Question: I've created a RadioGroup with the following RadioButtons .

XML hierarchy:
- - - - - - - -
Of course this means only 1 RadioButton is still a direct child of the RadioGroup, which means that when I click any of the RadioButtons, the one who was already checked doesn't uncheck.
I'm using a very compact code to obtain the checked RadioButton, if they were direct childs.
'''
RadioGroup rg = (RadioGroup) v.findViewById(R.id.rgTopupValue);
View radioCheckedView = rg.findViewById(rg.getCheckedRadioButtonId());
RadioButton rb = (RadioButton) rg.getChildAt(rg.indexOfChild(radioCheckedView));
'''
Is there a way to solve the problem, ?
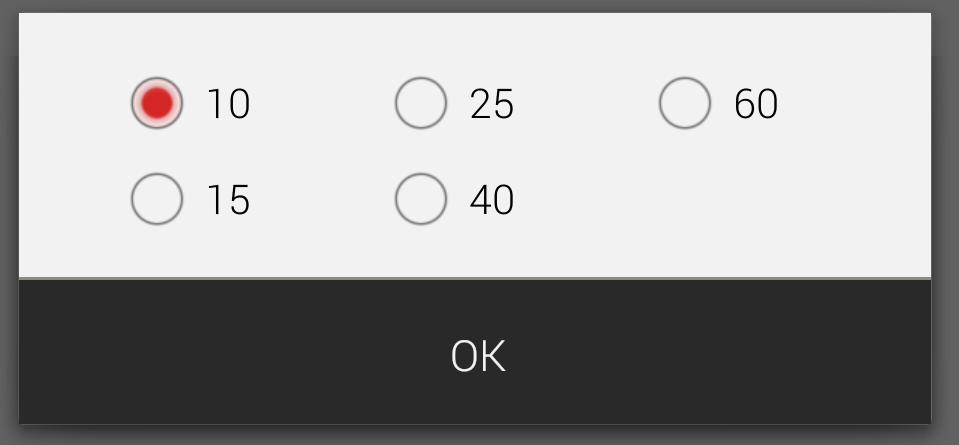
Answer: Seems like there is no real answer to your question. I don't think there is a real solution. But this might solve your problem (it's a workaround):
'''
RadioButton rb1, rb2, rb3;
@Override
protected void onCreate(Bundle savedInstanceState) {
...
rb1 = (RadioButton) findViewById(R.id.rb1);
rb2 = (RadioButton) findViewById(R.id.rb2);
rb3 = (RadioButton) findViewById(R.id.rb3);
rb1.setOnClickListener(new OnClickListener() {
public void onClick(View v) {
rb1.setChecked(true);
rb2.setChecked(false);
rb3.setChecked(false);
}
});
rb2.setOnClickListener(new OnClickListener() {
public void onClick(View v) {
rb1.setChecked(false);
rb2.setChecked(true);
rb3.setChecked(false);
}
});
rb3.setOnClickListener(new OnClickListener() {
public void onClick(View v) {
rb1.setChecked(false);
rb2.setChecked(false);
rb3.setChecked(true);
}
});
}
'''